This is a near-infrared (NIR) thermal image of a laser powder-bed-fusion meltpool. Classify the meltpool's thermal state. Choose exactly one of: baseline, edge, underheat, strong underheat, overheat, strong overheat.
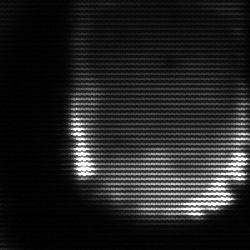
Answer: edge